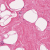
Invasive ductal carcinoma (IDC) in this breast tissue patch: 0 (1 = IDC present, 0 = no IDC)